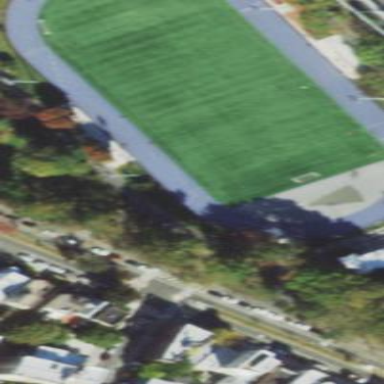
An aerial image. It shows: Artificial turf soccer pitch for leisure sport activities.